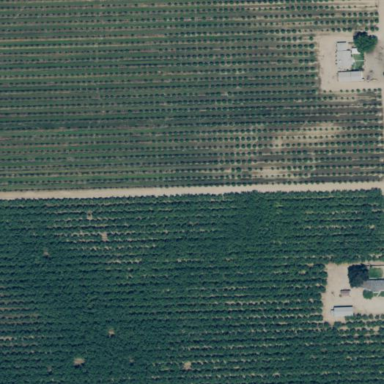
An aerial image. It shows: Almond orchard with rows of almond trees.